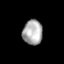
Tissue: prostate
Cell type: Epithelial cells
Senescence score: 0.3528
Nuclear area (px): 481
Mean DAPI intensity: 171.832